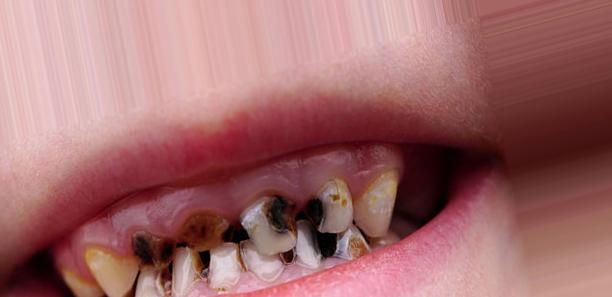
Condition: Caries